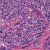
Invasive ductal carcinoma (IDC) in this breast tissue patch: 1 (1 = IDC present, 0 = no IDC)